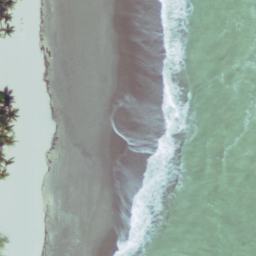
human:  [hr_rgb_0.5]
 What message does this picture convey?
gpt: beach